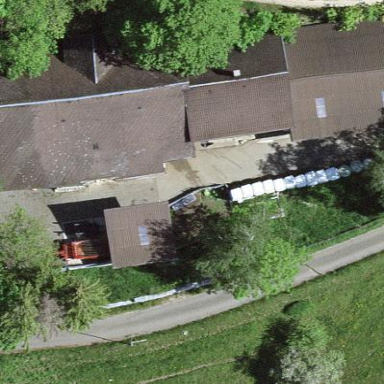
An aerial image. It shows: Farm building.